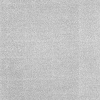
Atmospheric dust classification: dusty